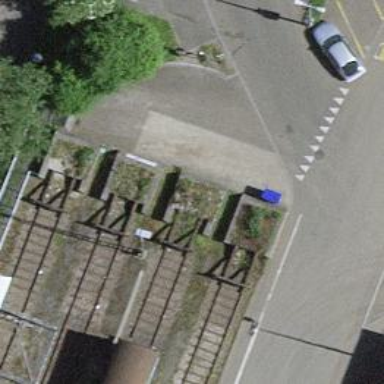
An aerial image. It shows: Railway buffer stop.